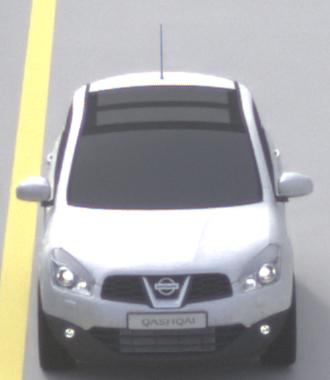
Make: Nissan
Model: Qashqai 1.6
Detailed model: Qashqai (J10)
Model produced from: 2010/03
Model produced until: 2010/08
Doors: 5
Color: white
Road condition: dry road
Daytime: morning or afternoon
Contrast: low contrast